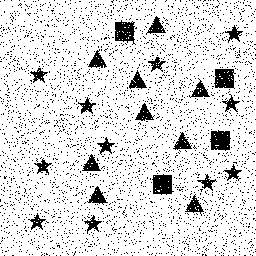
Squares: 4
Triangles: 9
Stars: 11
Total shapes: 24